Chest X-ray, PA view. Patient: 64 years old, sex F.
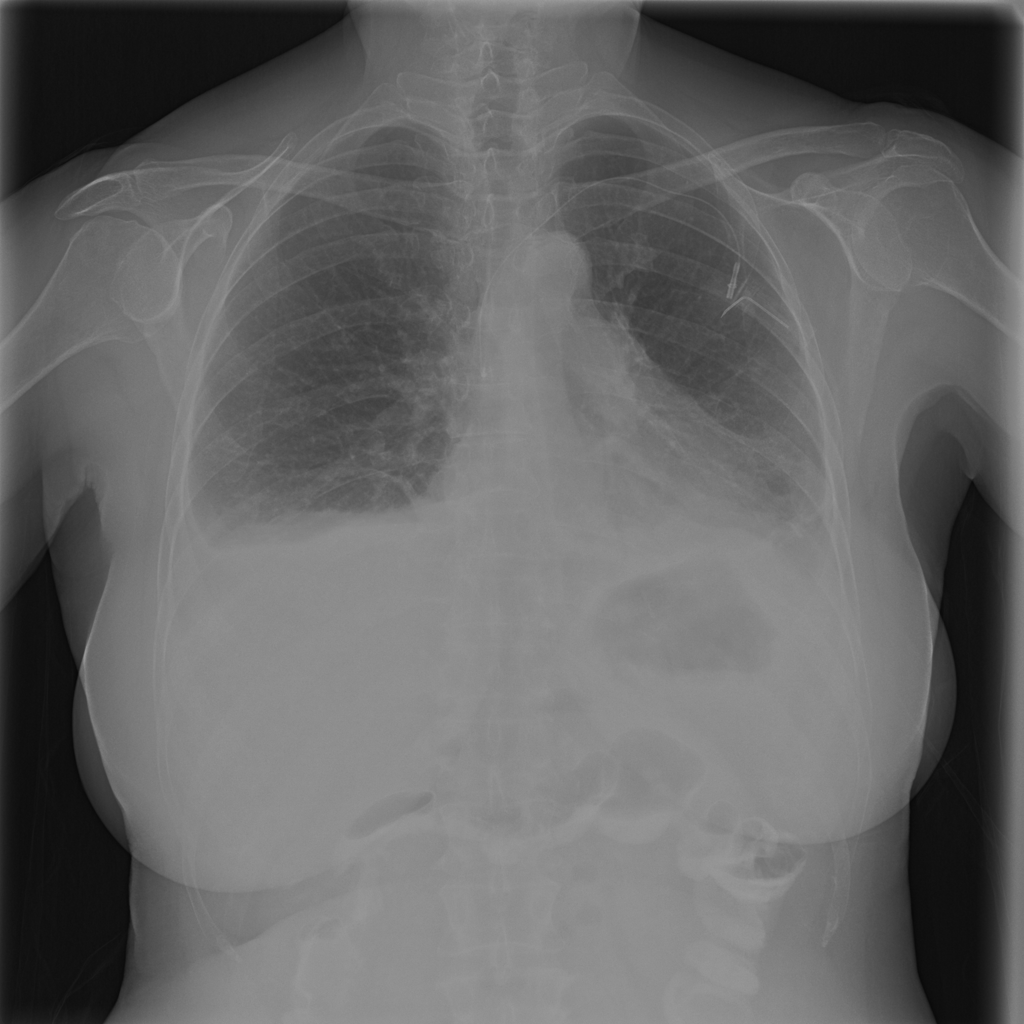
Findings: Atelectasis, Effusion, Infiltration